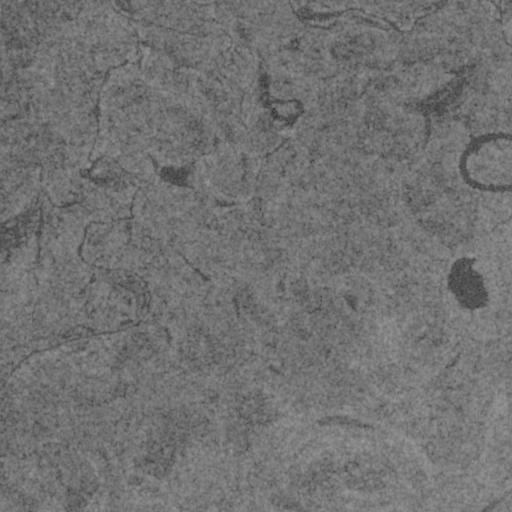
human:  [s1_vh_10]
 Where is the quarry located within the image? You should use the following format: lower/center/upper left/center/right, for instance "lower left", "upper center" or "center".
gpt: The quarry is located in the upper left of the image.
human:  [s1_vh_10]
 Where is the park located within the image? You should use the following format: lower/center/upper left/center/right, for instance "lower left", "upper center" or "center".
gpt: There is no park in the image.

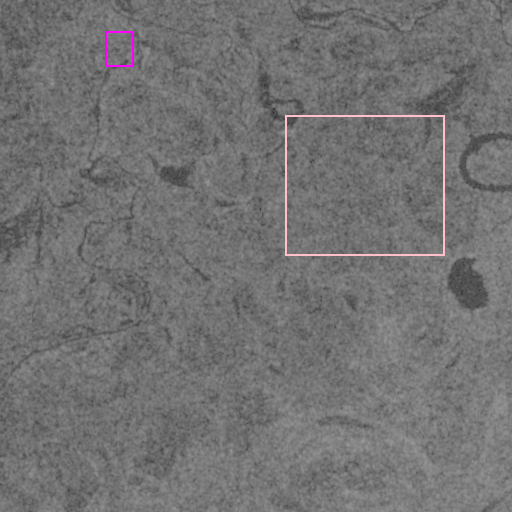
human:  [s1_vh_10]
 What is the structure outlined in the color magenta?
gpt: The structure outlined in magenta is a crop field.
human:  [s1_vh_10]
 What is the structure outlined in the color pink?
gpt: The structure outlined in pink is a park.
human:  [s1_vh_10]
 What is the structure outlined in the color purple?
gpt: There is no purple outline.